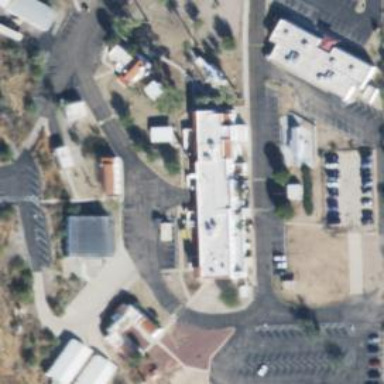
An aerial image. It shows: Healthcare facility identified as hospital.